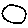
Label: moon